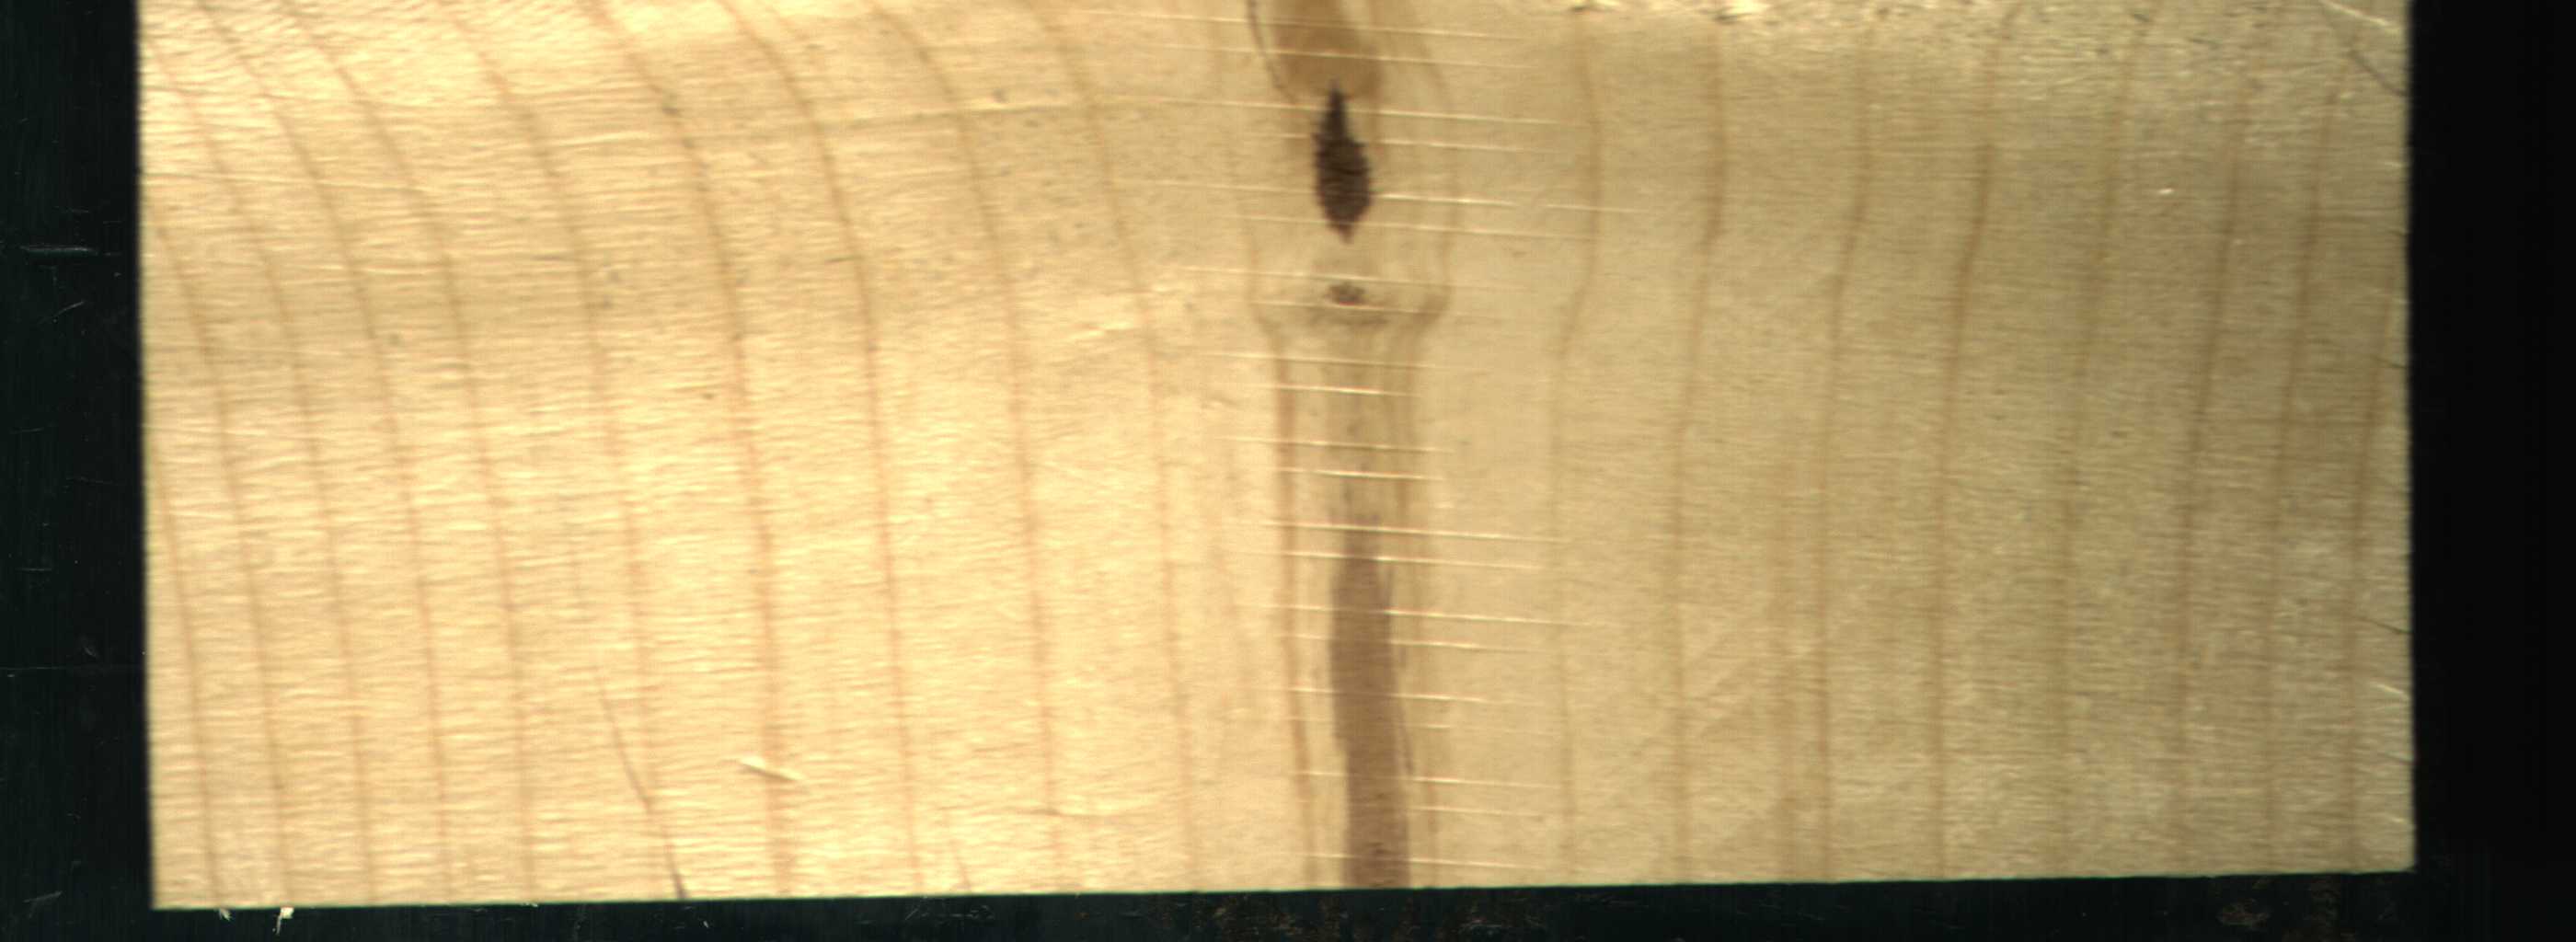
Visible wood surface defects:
resin
Quartzity
Live_Knot